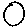
Label: circle